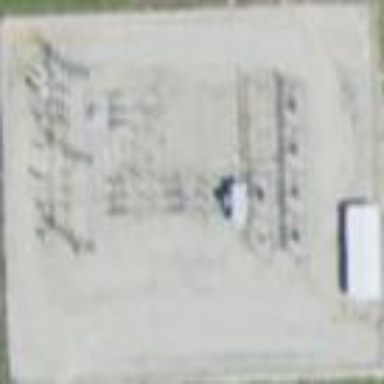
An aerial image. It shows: Outdoor distribution level power substation.